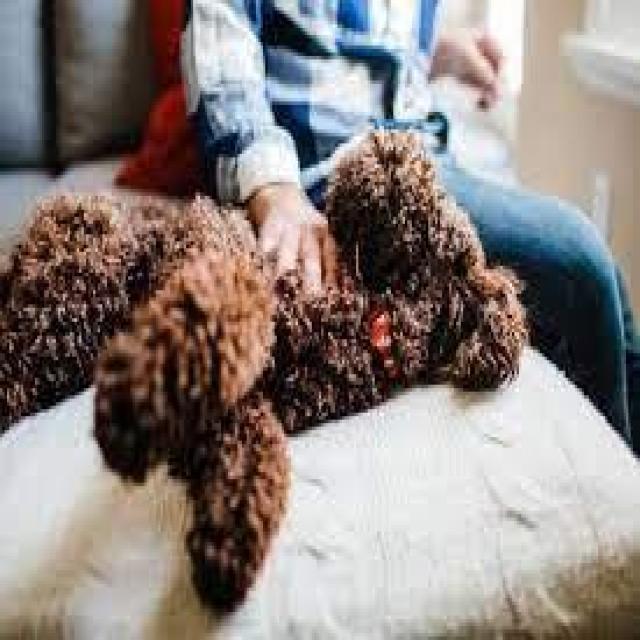
Healthy canine skin — no visible lesions, inflammation, or abnormalities. The skin and coat appear normal.